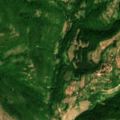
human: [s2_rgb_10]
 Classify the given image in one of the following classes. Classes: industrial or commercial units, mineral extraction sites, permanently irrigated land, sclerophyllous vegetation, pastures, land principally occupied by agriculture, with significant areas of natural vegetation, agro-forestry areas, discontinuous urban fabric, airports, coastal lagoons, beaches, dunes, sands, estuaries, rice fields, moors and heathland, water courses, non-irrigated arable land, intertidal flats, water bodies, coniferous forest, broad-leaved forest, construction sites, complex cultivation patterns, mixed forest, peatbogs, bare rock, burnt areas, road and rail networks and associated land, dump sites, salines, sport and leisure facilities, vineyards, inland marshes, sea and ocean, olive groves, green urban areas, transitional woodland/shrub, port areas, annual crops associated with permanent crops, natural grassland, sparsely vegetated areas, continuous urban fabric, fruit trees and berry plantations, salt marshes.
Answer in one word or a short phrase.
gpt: pastures, broad-leaved forest, natural grassland, moors and heathland, transitional woodland/shrub